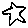
Label: star